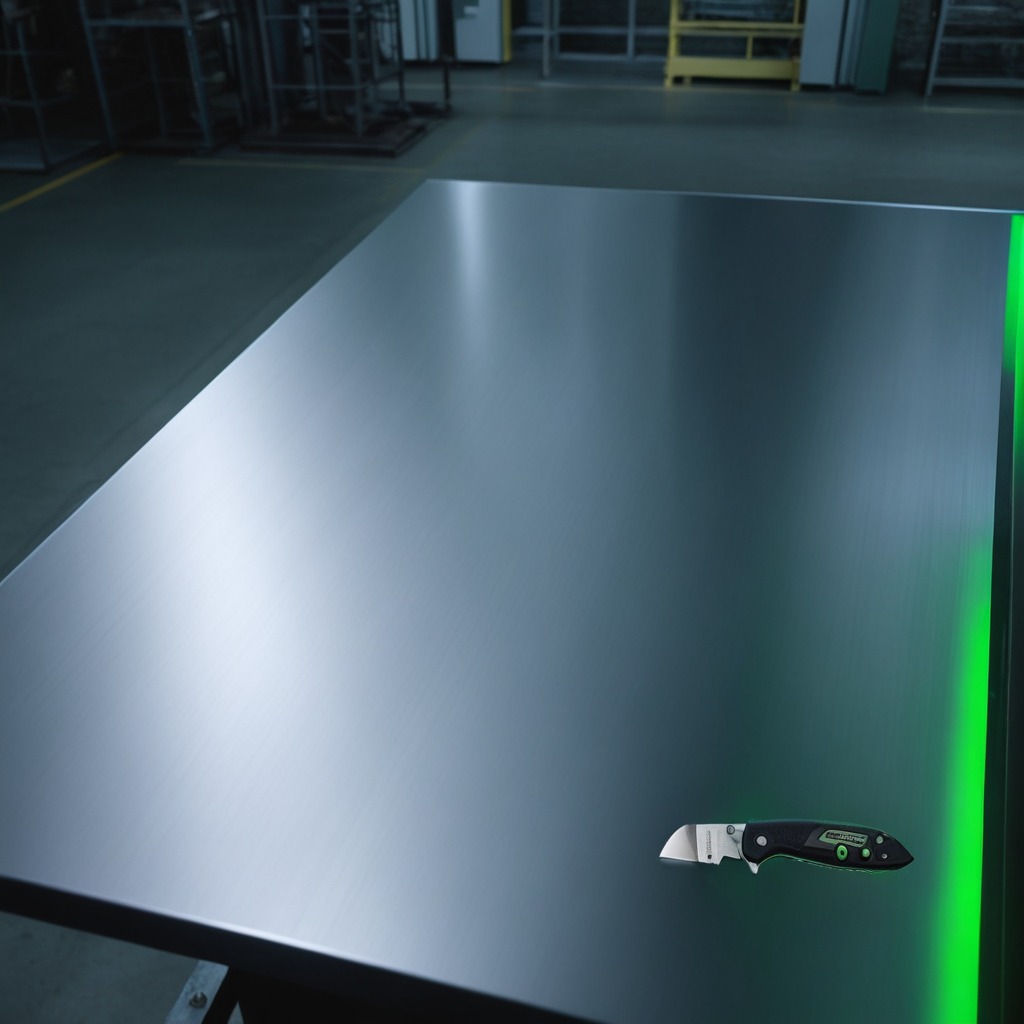
A utility knife is lying on the metal table in a machine shop under fluorescent lights.